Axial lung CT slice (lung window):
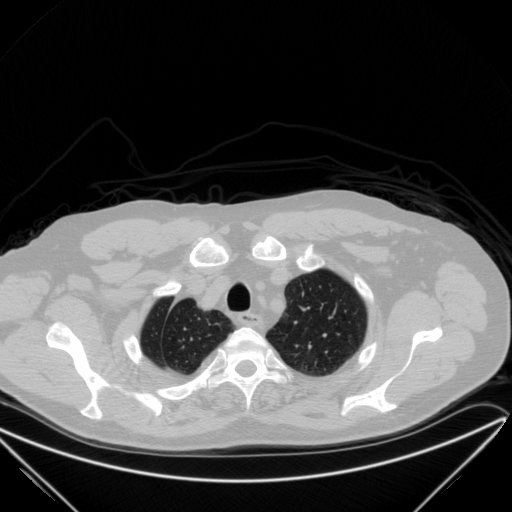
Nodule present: no